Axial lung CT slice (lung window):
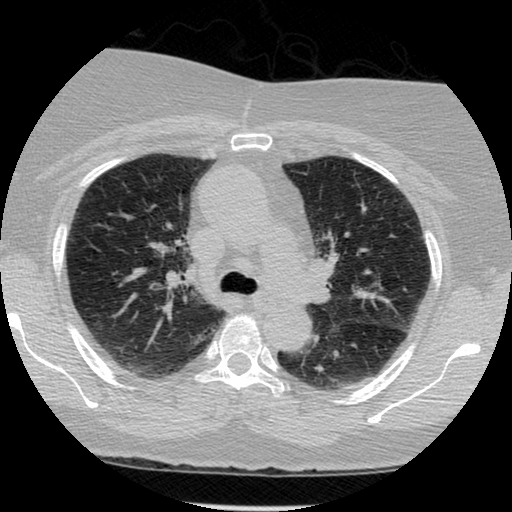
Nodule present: no